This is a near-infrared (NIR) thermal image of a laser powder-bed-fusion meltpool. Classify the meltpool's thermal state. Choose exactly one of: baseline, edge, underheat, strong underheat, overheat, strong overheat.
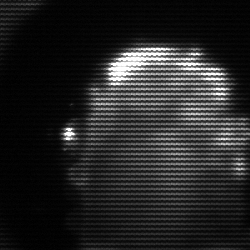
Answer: baseline